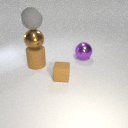
large purple metal sphere behind large brown rubber cylinder